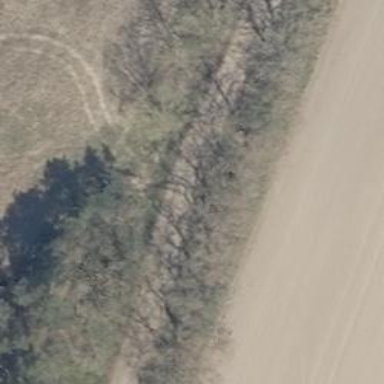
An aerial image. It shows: Gravel service road.